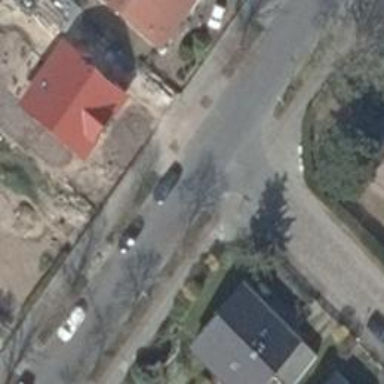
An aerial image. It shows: Residential road with asphalt surface and dedicated cycle track.